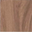
Piece: xx